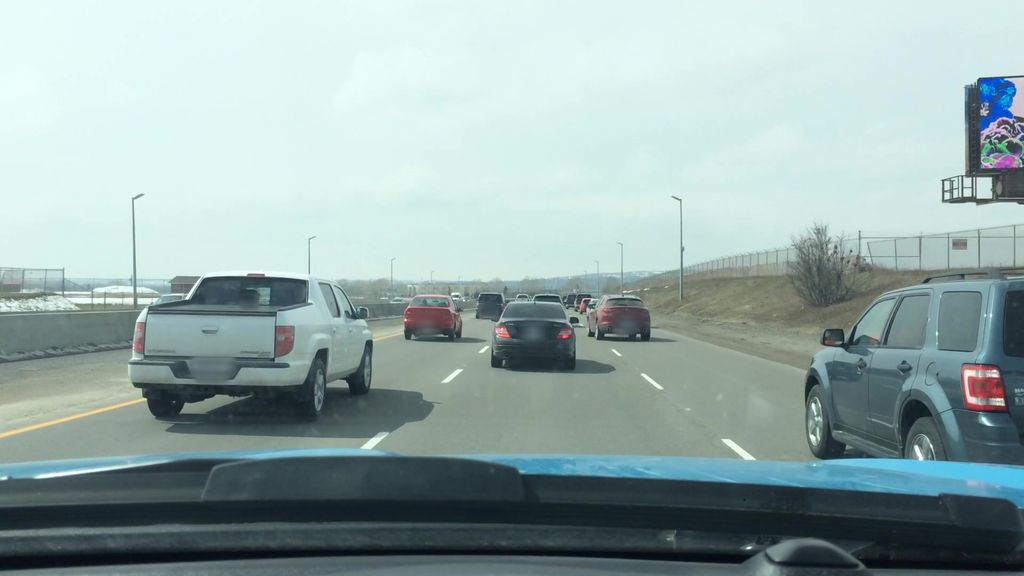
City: calgary